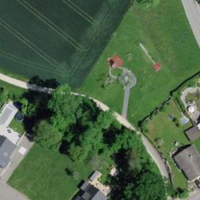
EUNIS habitat code: 52
Species observed at this site:
Sorbus aucuparia
Geranium sanguineum